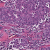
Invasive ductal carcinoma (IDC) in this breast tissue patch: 1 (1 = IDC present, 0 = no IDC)